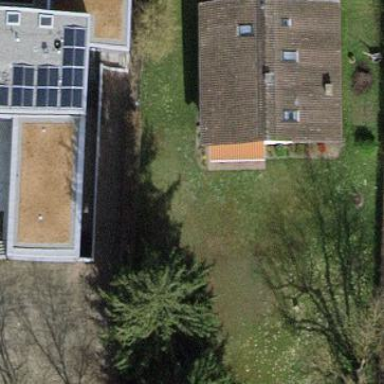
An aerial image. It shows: Garden enclosed by fence.